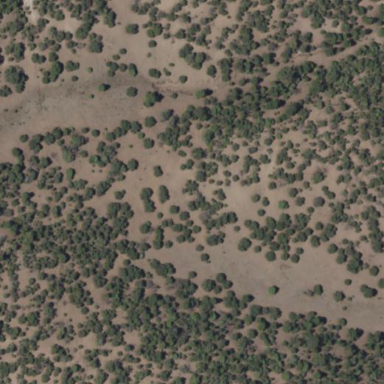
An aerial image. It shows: Patch of scrub vegetation.